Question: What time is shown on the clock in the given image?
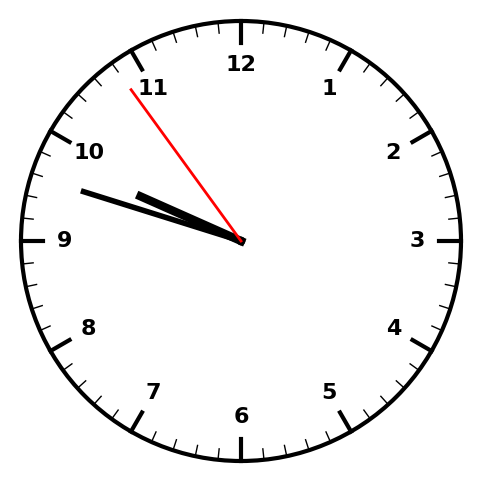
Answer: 09:47:54